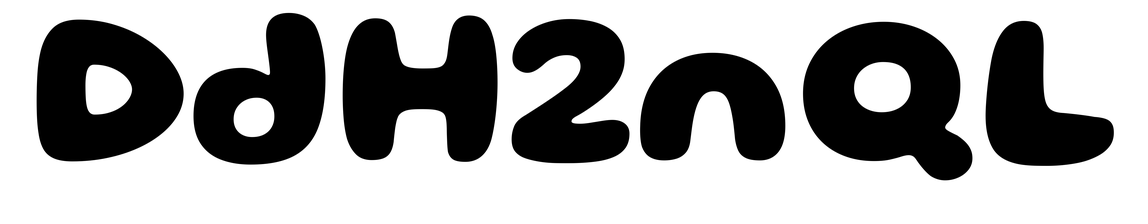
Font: Gluten_Bold